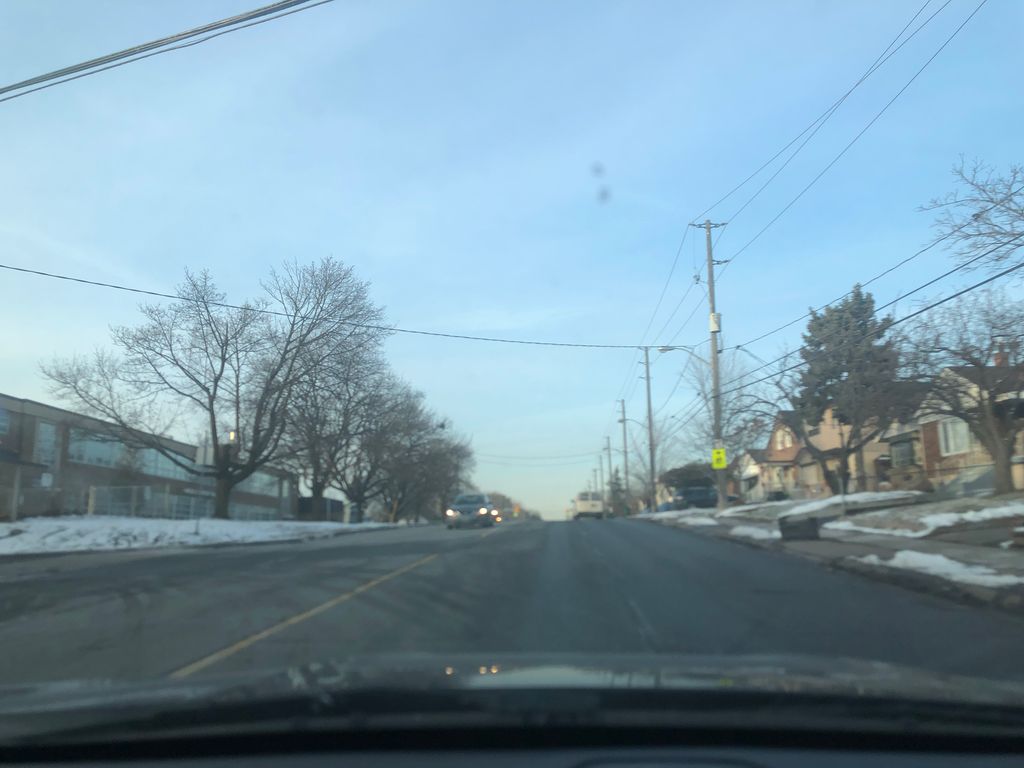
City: toronto